Question: I wrote a program and after re-running it on the simulator, it now shows the home screen in black.

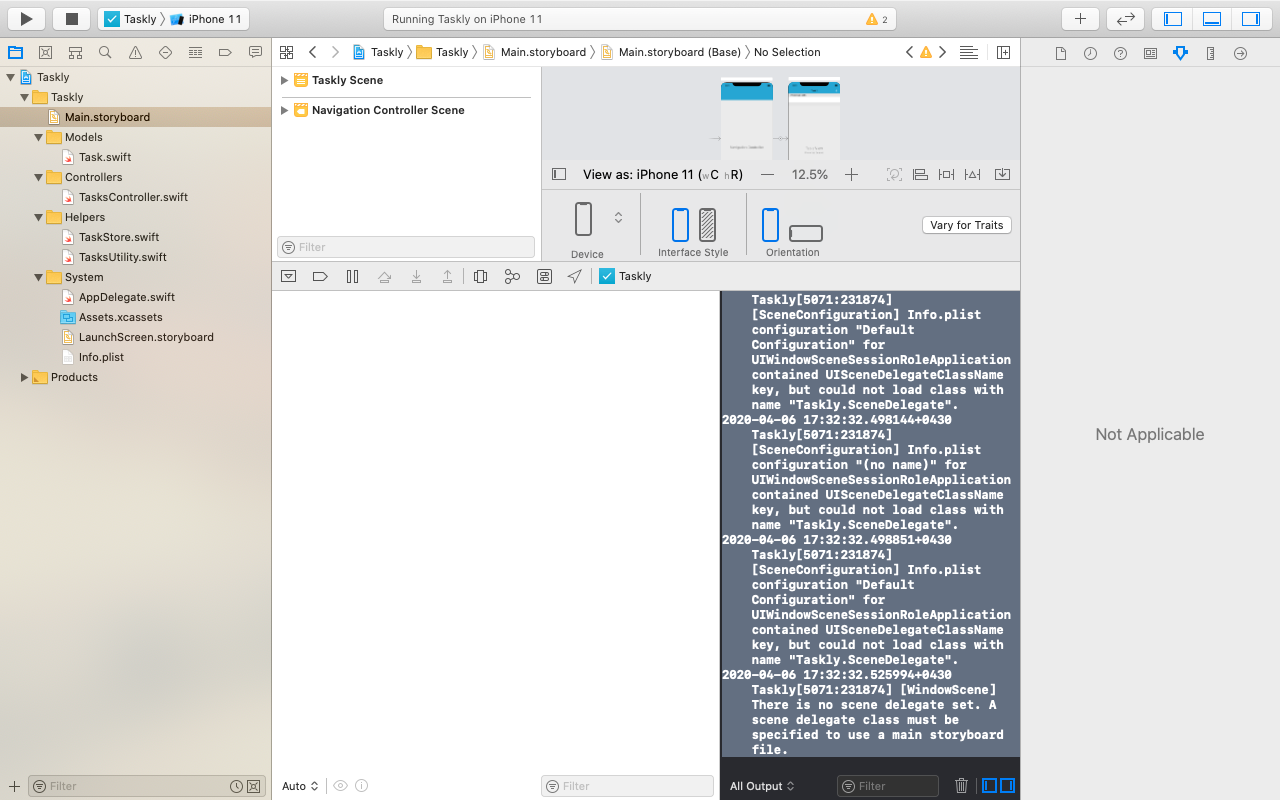
Answer: You have tried to adapt your project not to use scene delegates, but you did it wrong. Here are the things you need to do:
1. Make sure the Info.plist has no Application Scene Manifest entry.
2. Make sure the AppDelegate has no methods that mention scenes.
3. Make sure the AppDelegate has a window property.